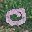
Label: 0